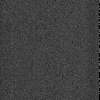
Atmospheric dust classification: dusty